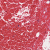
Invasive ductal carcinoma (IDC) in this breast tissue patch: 0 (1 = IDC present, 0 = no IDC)